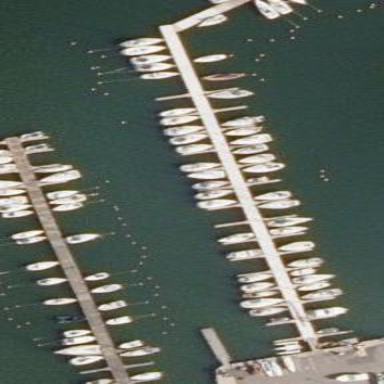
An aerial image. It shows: Pier with mooring facilities.